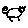
Label: cat